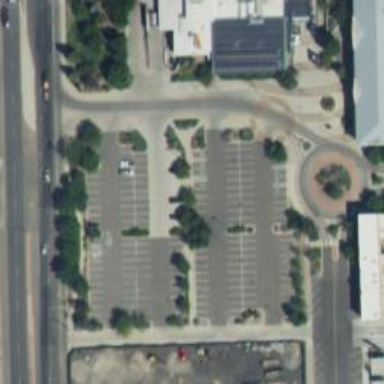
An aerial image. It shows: Parking space is available.